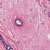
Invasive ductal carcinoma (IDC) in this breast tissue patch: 0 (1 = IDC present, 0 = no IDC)